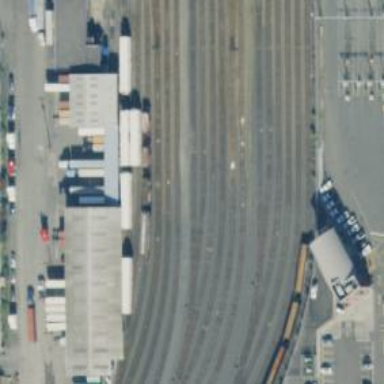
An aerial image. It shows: Railway yard.